Question: i have a neo4j database with the nodes following this structure
'''
[a:article_id] -[r:about_place]-> [l:location]
'''
now i want to find article_id,location pairs where location has lots of incoming relationships (say > 4)
'''
MATCH ()-[r:about_place]->(n)
WITH n,count(r) as rel_cnt
where rel_cnt > 4
RETURN n.name,rel_cnt;
'''
this works, i get the list of locations as i need.

but i now want all the incomings articles from the relation also, like what the 5 article ids that china has pointing to it are.
something like this,
'''
MATCH (a)-[r:about_place]->(n)
WITH a,n,count(r) as rel_cnt
where rel_cnt > 4
RETURN a.title,n.name,rel_cnt;
'''
but this returns 0 rows. im guessing because now the (a,n) combo is used in the group clause which makes count(r) always be 1 in each row.
i saw in a talk that this was the way the count(*) clause works by default.
i think a solution would be to chain these results and make a new query but for the life of me i cant figure out how.
any ideas or links would help too.
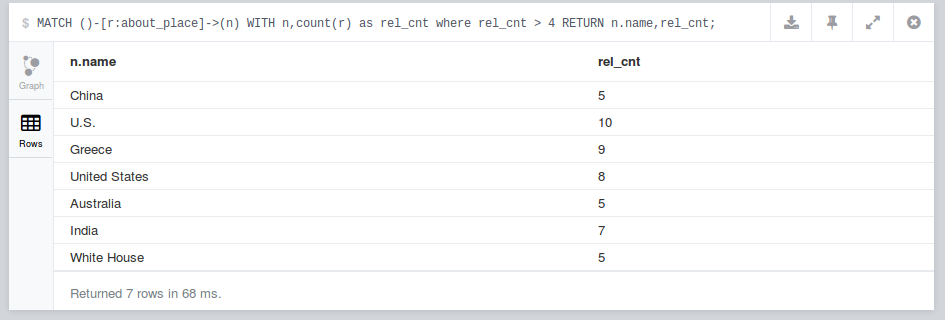
Answer: I'm not sure if there's a better way than this:
'''
MATCH ()-[r:about_place]->(n)
WITH n, count(r) as rel_cnt
WHERE rel_cnt > 4
MATCH (a)-[r:about_place]->(n)
RETURN a.title,n.name,rel_cnt;
'''
Also, unsolicited notes:
- 'MATCH ()-[r:about_place]->(n:location)'-